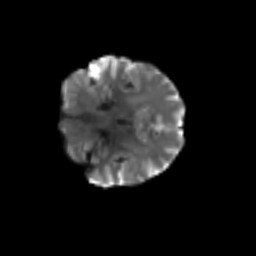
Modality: T2w
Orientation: coronal
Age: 74
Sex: female
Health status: ill
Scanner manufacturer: siemens
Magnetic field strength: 3 T
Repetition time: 8.7 s
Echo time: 0.11 s